Aerial crown-view tile of a tropical tree (Barro Colorado Island, Panama), acquired 20241216:
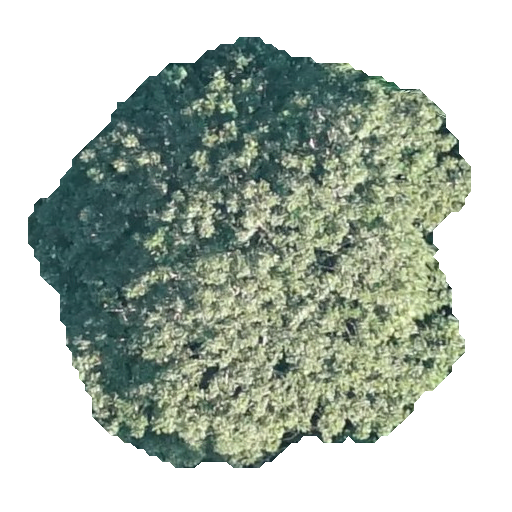
Species: Dipteryx oleifera
GBIF accepted scientific name: Dipteryx oleifera
Crown area: 203.191 m²